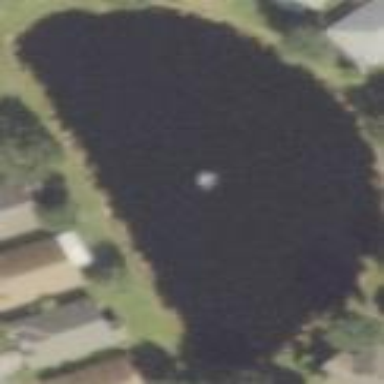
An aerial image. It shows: Pond surrounded by natural water.